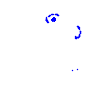
Particle: electron